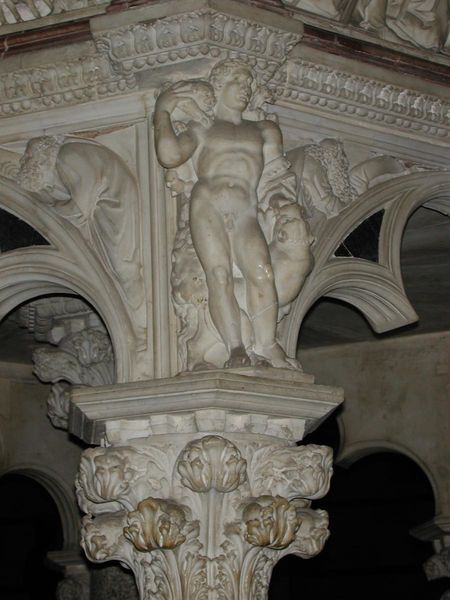
Titel: Kanzel
Künstler: Niccolò Pisano
Standort: Pisa, Baptisterium (EU - I - Toskana)
Schlagwörter: akt, blätter, körper, mann, nackt, weiß, frauen, menschen, blume, brust, marmor, pfeiler, säule, hund, tier, tiere, architektur, mensch, stein, innenraum, kirche, figur, innen, pflanzen, renaissance, schulter, engel, skulptur, statue, beine, relief, bogen, figuren, muskeln, penis, greis, unbekleidet, kapitelle, kapitell, fries, sims, atlant, knospen, fresko, apoll, korinthisch, kapitel, gebälk, maßwerk, akanthus, arkanthus, korintisch, akanthusblätter, freis, akhantus, stichkappe, abgegriffen, eckfigur